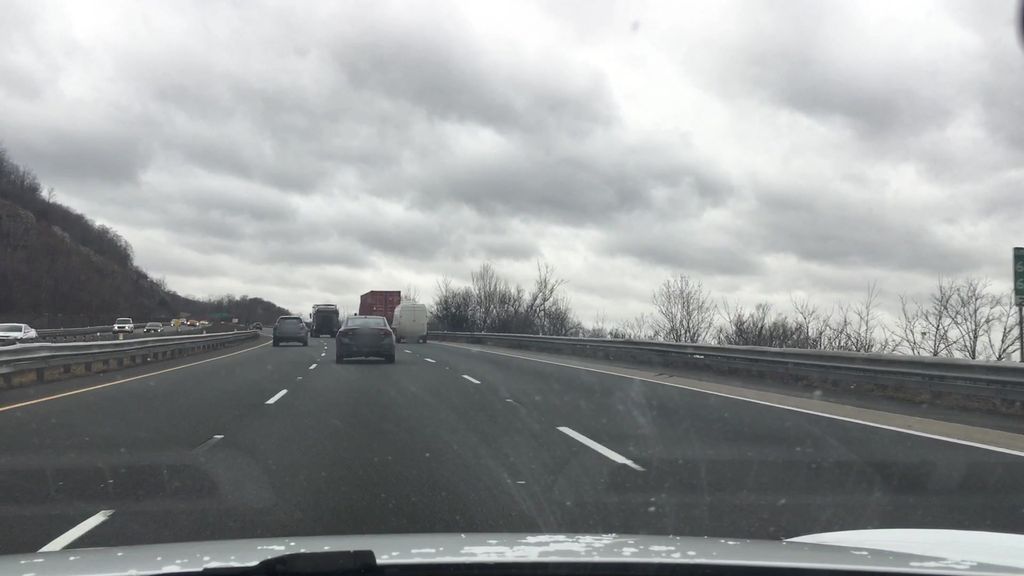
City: hamilton